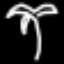
Label: palm tree